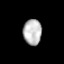
Tissue: lung
Cell type: T cells
Senescence score: 0.2417
Nuclear area (px): 464
Mean DAPI intensity: 186.545